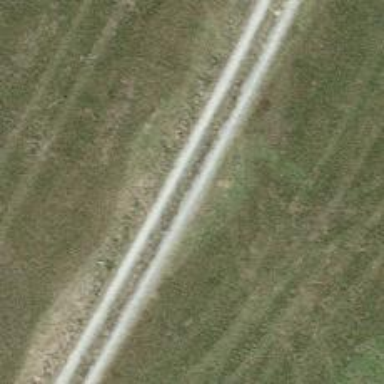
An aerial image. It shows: Compacted grade3 track.